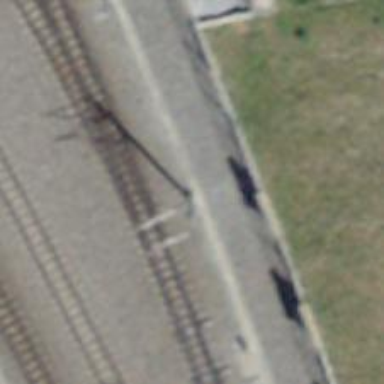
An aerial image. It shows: Catenary mast for power lines.